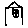
Label: house